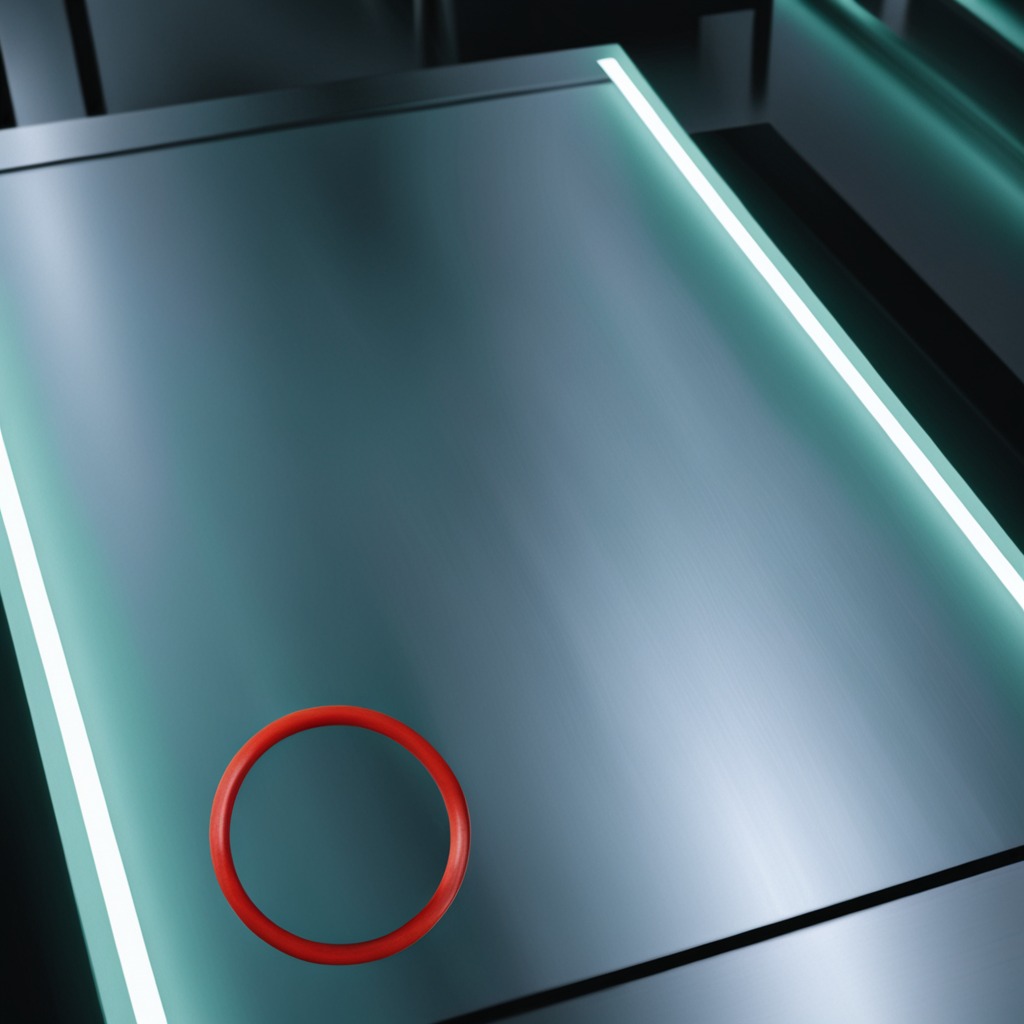
A rubber O-ring lies on the metal table in the machine shop under fluorescent lights.